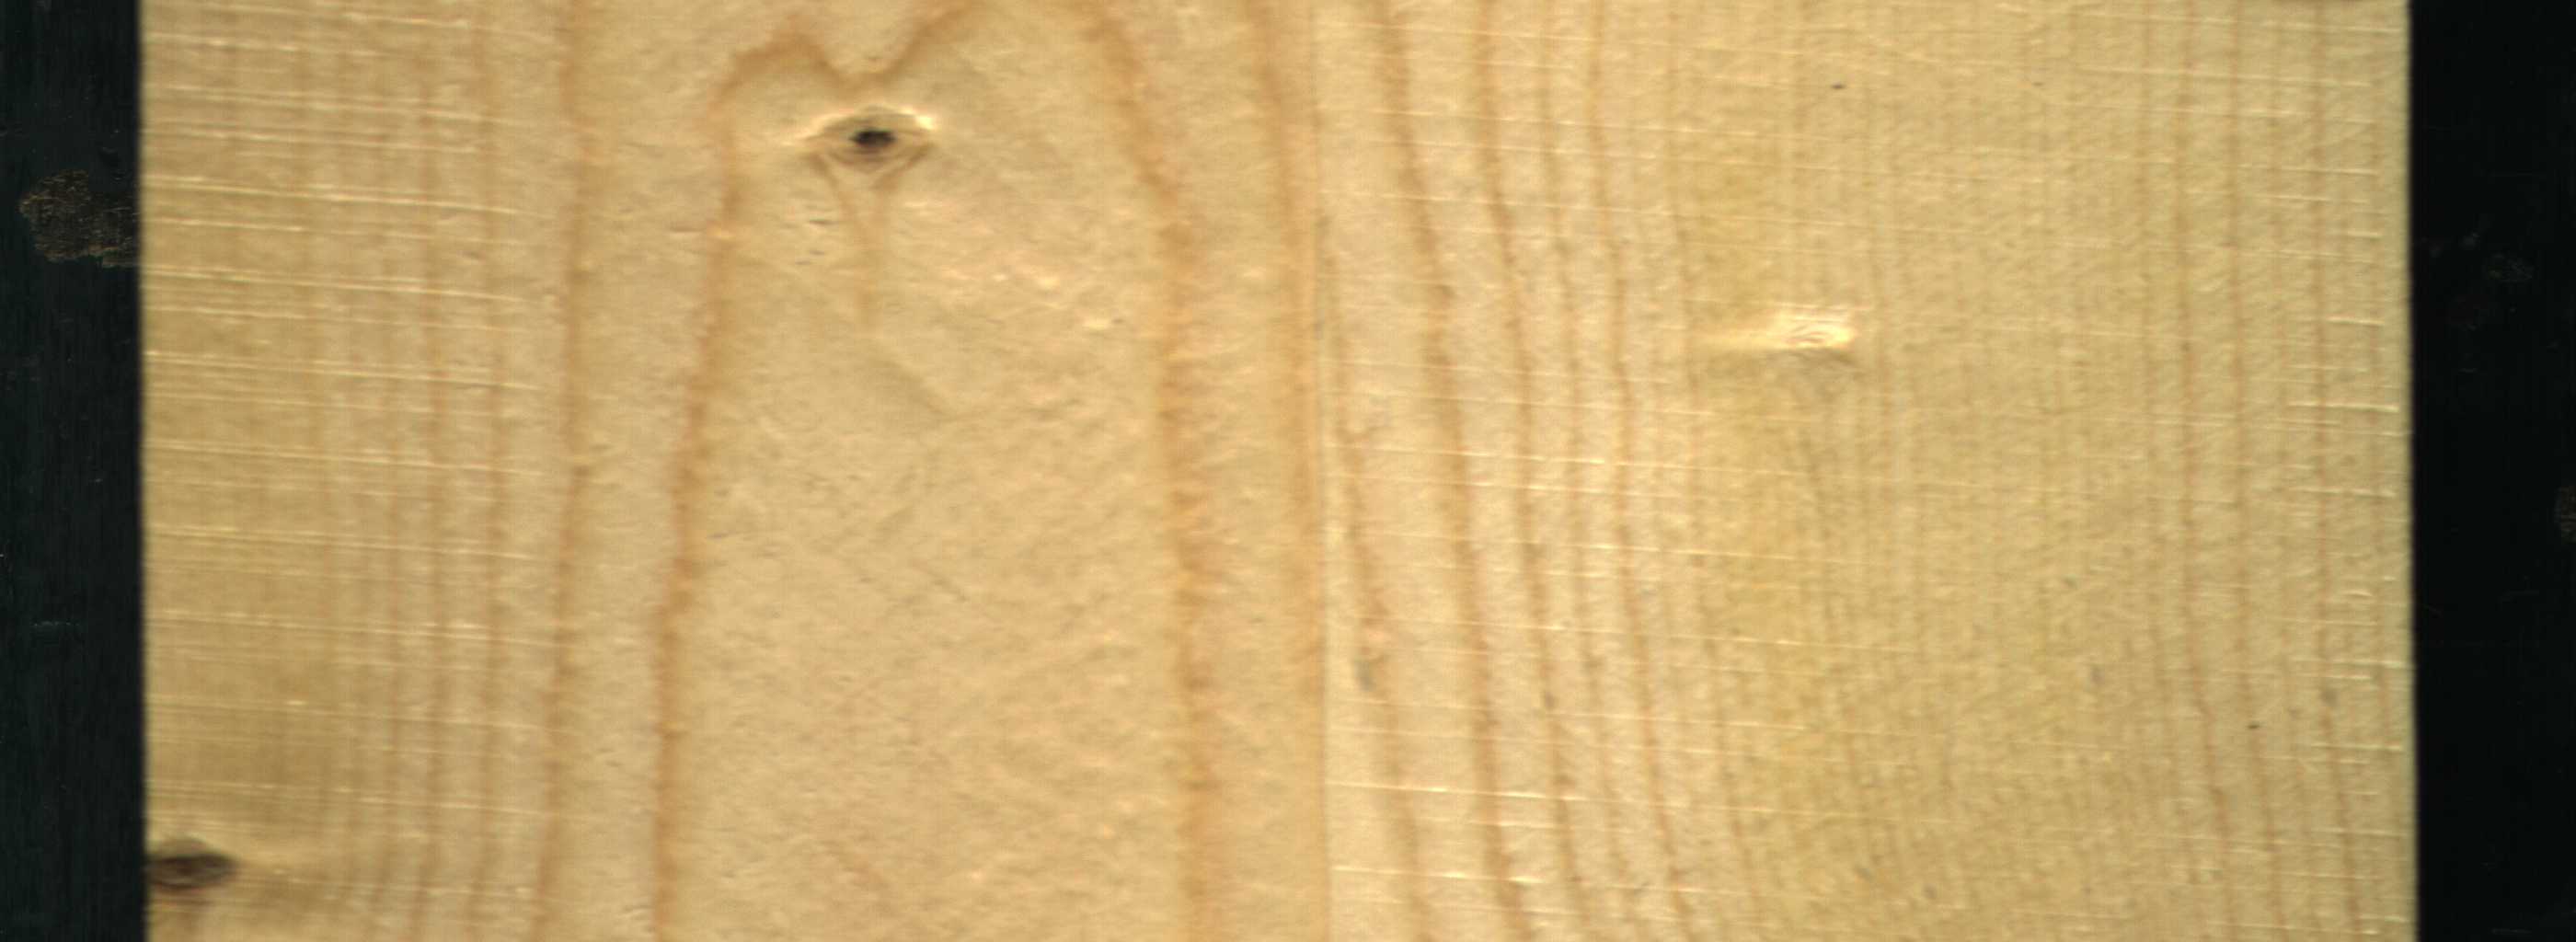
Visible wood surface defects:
Dead_Knot
Live_Knot